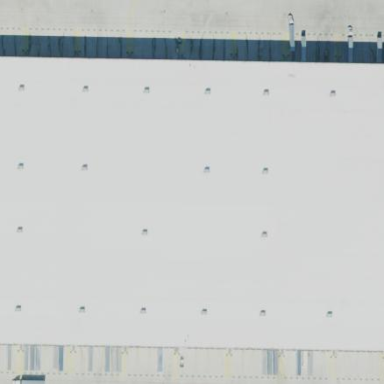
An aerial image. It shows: Warehouse that serves as post depot.